Aerial crown-view tile of a tropical tree (Barro Colorado Island, Panama), acquired 20240813:
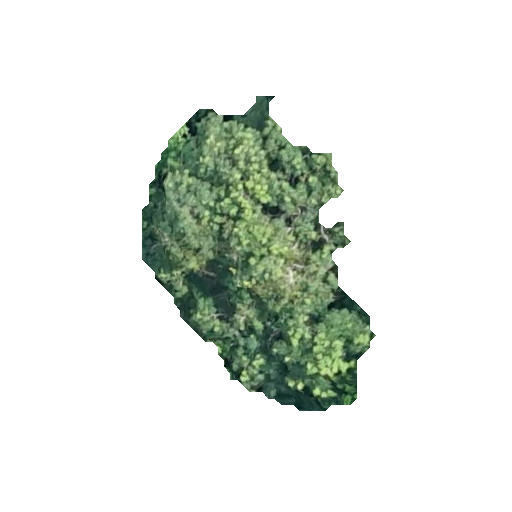
Species: Handroanthus guayacan
GBIF accepted scientific name: Handroanthus guayacan
Crown area: 70.298 m²